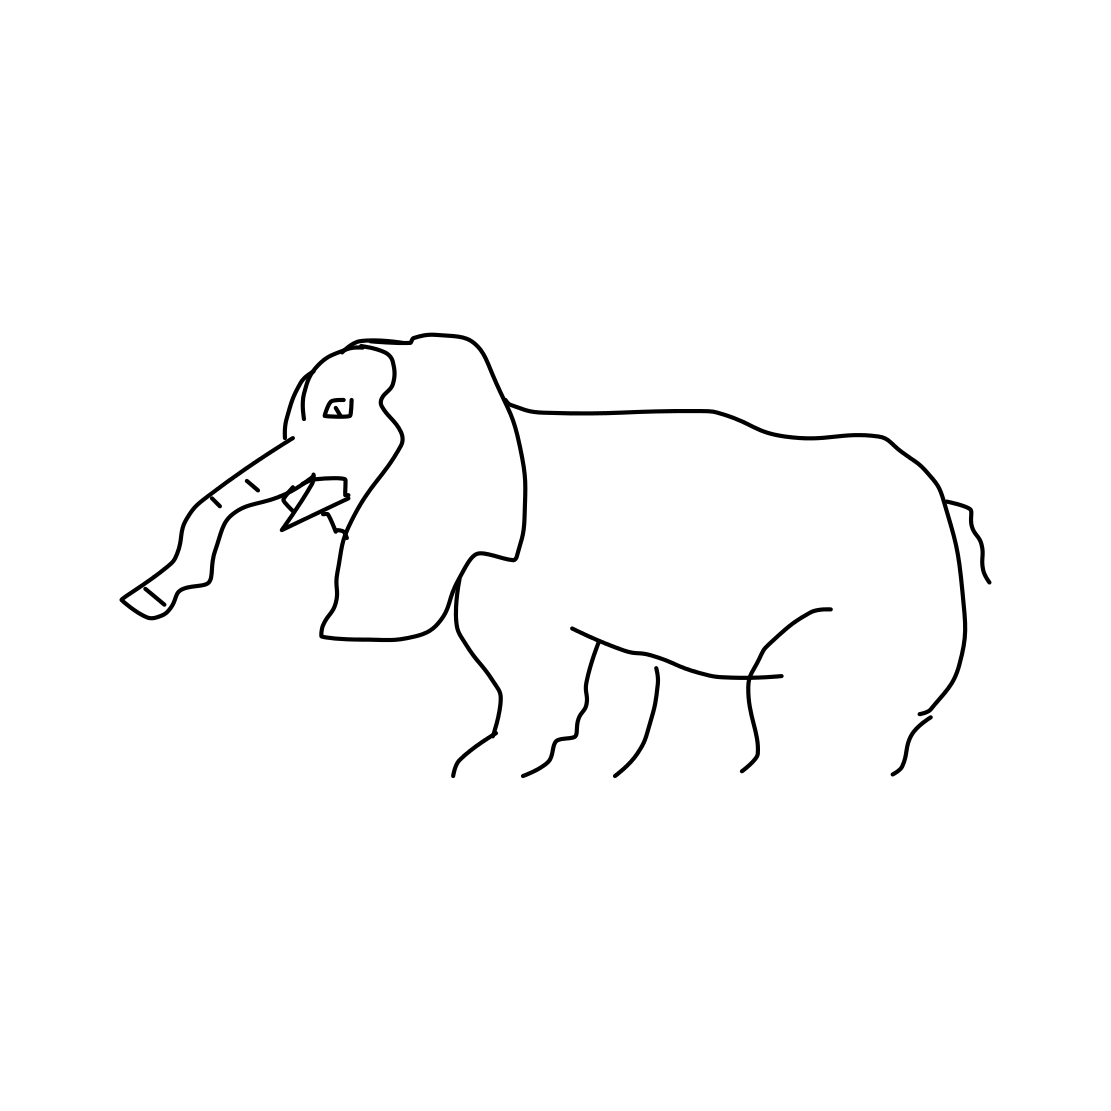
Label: elephant